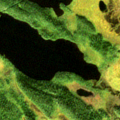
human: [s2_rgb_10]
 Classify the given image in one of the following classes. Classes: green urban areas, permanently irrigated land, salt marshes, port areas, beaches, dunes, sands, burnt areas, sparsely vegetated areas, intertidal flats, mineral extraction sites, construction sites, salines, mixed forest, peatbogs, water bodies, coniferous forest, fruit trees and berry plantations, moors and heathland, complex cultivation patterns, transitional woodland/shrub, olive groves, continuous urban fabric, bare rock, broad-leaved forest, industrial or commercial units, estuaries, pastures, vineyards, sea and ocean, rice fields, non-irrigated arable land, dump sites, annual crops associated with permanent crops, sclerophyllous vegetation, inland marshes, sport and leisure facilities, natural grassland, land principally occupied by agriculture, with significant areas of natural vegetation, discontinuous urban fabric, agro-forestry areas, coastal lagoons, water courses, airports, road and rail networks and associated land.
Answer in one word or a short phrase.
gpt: coniferous forest, mixed forest, transitional woodland/shrub, water bodies